Field crop: maize
Growth stage: 2
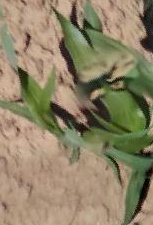
Species: maize